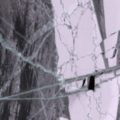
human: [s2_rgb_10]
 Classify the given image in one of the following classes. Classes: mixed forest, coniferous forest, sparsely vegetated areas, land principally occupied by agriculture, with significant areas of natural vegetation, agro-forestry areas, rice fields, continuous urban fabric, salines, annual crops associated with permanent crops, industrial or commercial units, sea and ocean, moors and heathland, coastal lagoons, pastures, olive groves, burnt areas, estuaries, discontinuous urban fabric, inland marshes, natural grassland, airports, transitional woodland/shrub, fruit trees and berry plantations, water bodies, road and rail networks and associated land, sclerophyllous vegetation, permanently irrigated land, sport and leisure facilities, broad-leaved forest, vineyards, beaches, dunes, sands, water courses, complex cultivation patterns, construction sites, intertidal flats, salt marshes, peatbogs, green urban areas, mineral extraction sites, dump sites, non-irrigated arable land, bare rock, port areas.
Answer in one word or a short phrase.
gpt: sea and ocean